Field crop: maize
Growth stage: 2
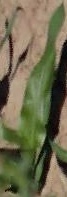
Species: maize